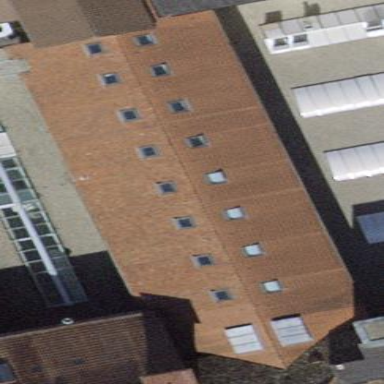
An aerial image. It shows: Building with gabled roof.